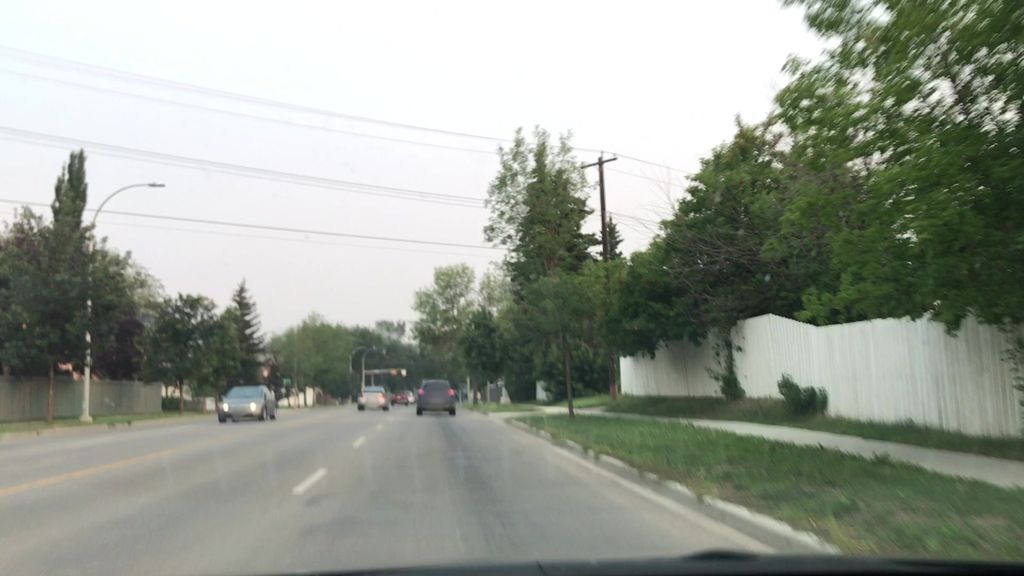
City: edmonton